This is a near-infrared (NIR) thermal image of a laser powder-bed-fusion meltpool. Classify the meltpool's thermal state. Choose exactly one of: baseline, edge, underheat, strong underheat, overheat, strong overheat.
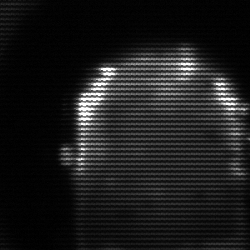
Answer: baseline